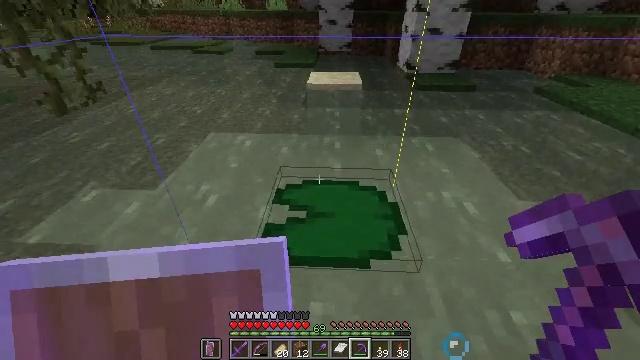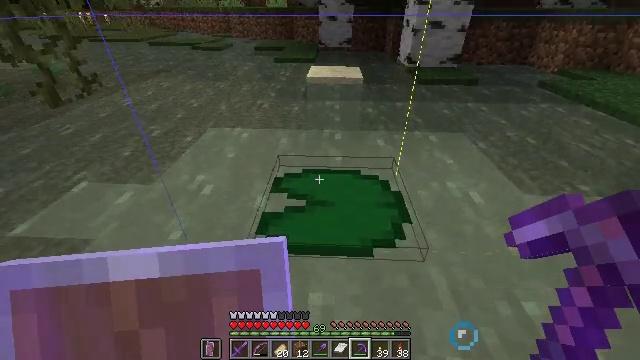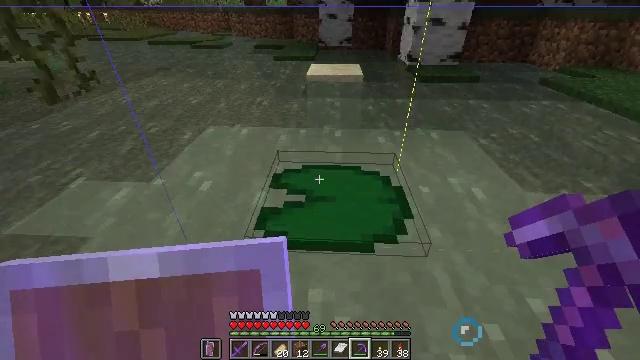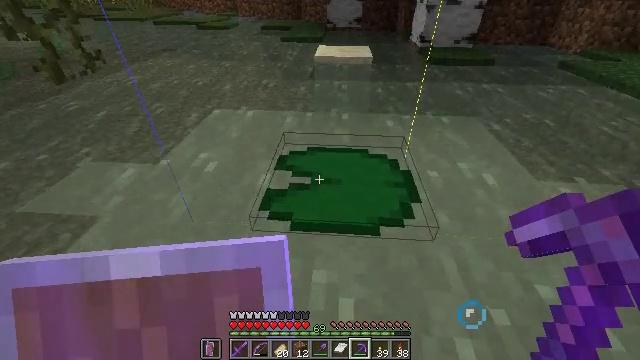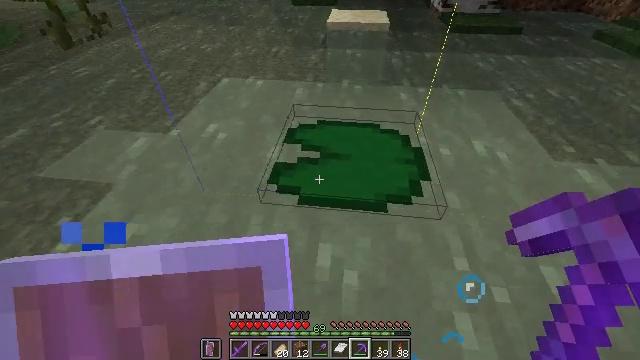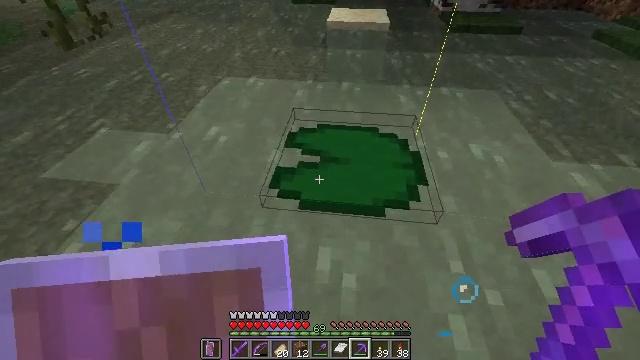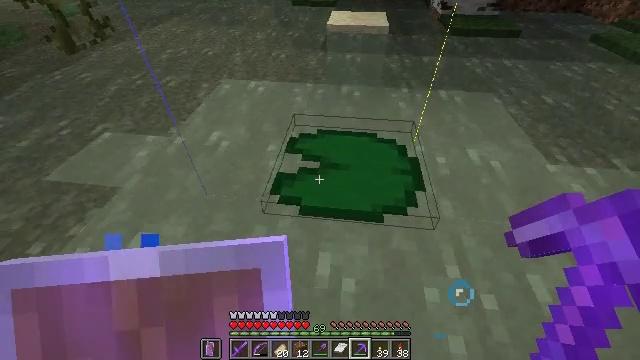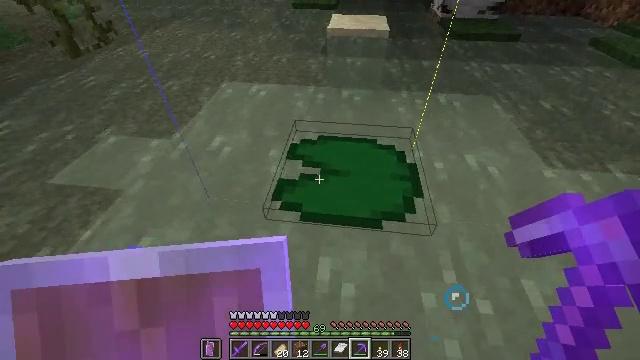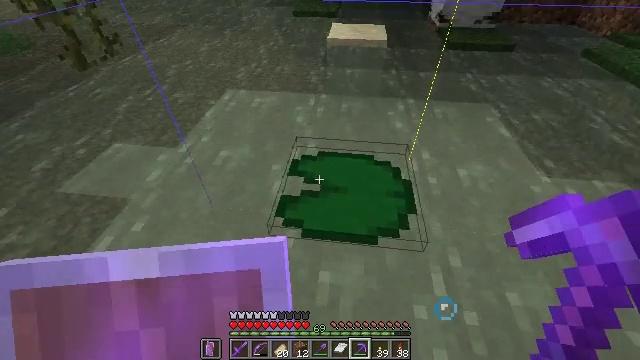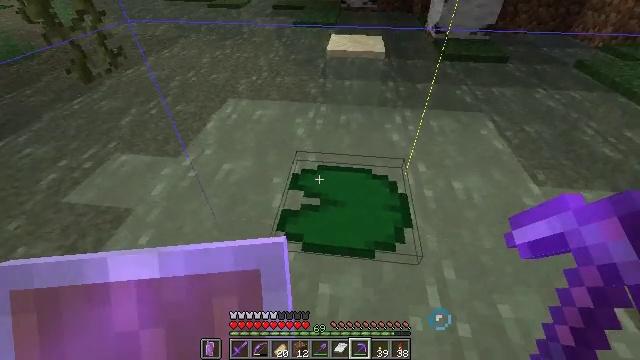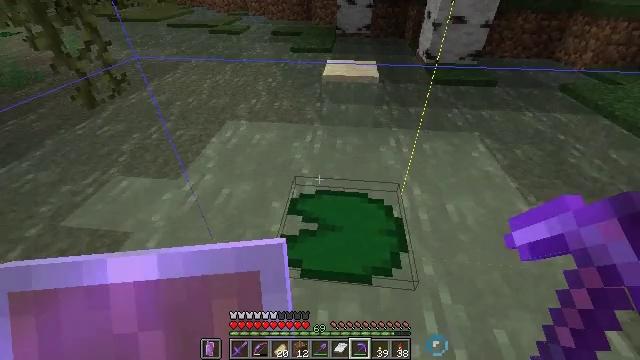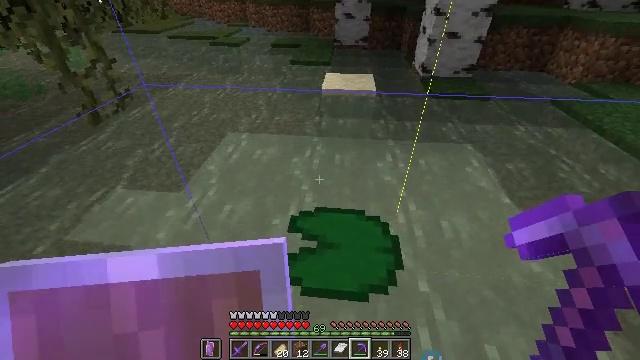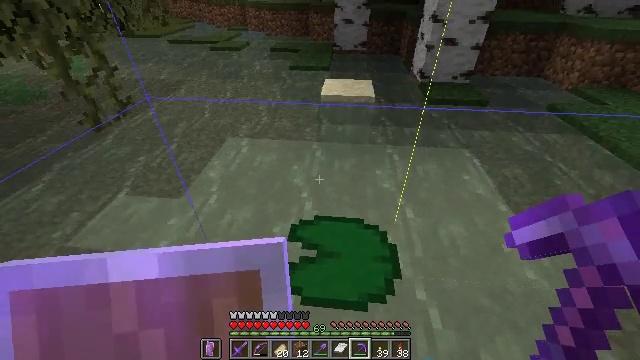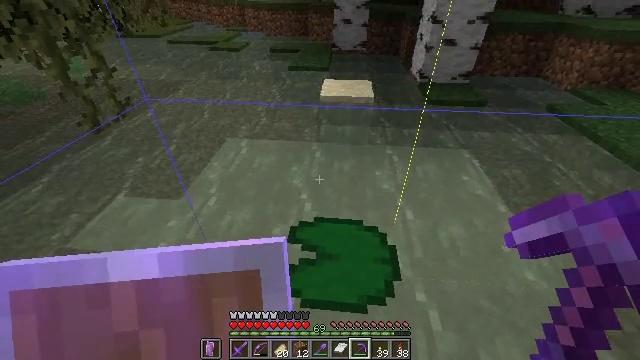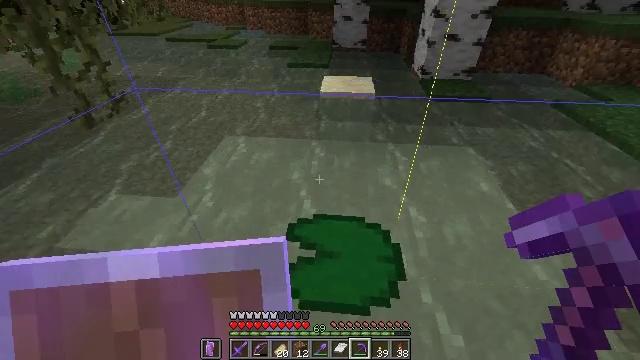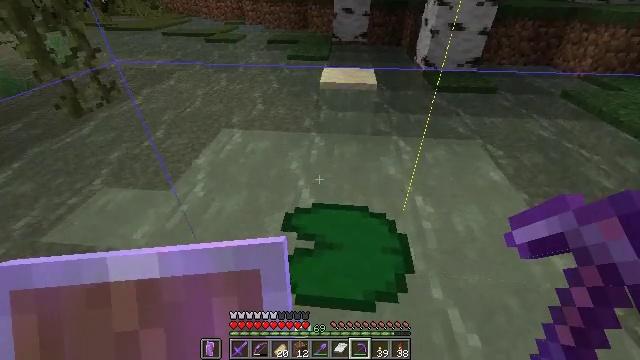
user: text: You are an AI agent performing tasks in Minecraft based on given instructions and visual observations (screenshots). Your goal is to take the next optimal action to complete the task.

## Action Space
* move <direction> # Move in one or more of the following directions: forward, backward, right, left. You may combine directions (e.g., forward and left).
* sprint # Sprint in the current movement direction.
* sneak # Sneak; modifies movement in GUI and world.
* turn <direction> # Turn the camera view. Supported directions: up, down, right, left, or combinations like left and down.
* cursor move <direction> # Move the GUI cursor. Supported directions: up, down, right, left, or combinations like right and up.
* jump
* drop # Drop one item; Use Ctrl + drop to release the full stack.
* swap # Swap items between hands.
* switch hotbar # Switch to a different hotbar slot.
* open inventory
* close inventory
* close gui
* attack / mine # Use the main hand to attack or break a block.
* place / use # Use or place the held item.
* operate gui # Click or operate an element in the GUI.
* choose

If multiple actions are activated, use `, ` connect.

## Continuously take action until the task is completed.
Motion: motion action
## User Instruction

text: craft item air
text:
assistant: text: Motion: jump
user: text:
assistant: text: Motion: jump
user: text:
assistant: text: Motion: turn left and down, jump
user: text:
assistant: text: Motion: turn left and down, jump
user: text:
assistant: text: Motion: jump
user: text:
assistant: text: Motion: jump
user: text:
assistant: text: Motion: jump
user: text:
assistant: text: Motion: jump
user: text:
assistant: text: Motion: jump
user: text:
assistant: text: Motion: turn up, jump
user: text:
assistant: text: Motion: turn up, jump
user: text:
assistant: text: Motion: move forward, jump
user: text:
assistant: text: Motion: move forward, jump
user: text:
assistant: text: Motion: move forward, jump
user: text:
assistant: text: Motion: move forward, jump
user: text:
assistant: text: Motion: move forward, jump
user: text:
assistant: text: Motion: move forward, sprint, turn right and up, jump
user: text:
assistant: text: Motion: move forward, sprint, jump
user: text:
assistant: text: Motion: move forward, sprint, jump
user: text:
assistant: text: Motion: move forward, sprint, turn right and up, jump
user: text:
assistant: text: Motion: move forward, sprint, turn up, jump
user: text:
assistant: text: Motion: move forward, sprint, turn up, jump
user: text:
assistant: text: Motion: move forward, sprint, jump
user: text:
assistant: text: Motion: move forward, sprint, turn up, jump
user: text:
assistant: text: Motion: move forward, sprint, turn up, jump
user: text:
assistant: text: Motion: move forward, sprint, jump
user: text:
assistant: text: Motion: move forward, sprint, jump
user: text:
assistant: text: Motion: move forward, sprint, jump
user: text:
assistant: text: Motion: move forward, sprint, jump
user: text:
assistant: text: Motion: move forward, sprint, jump